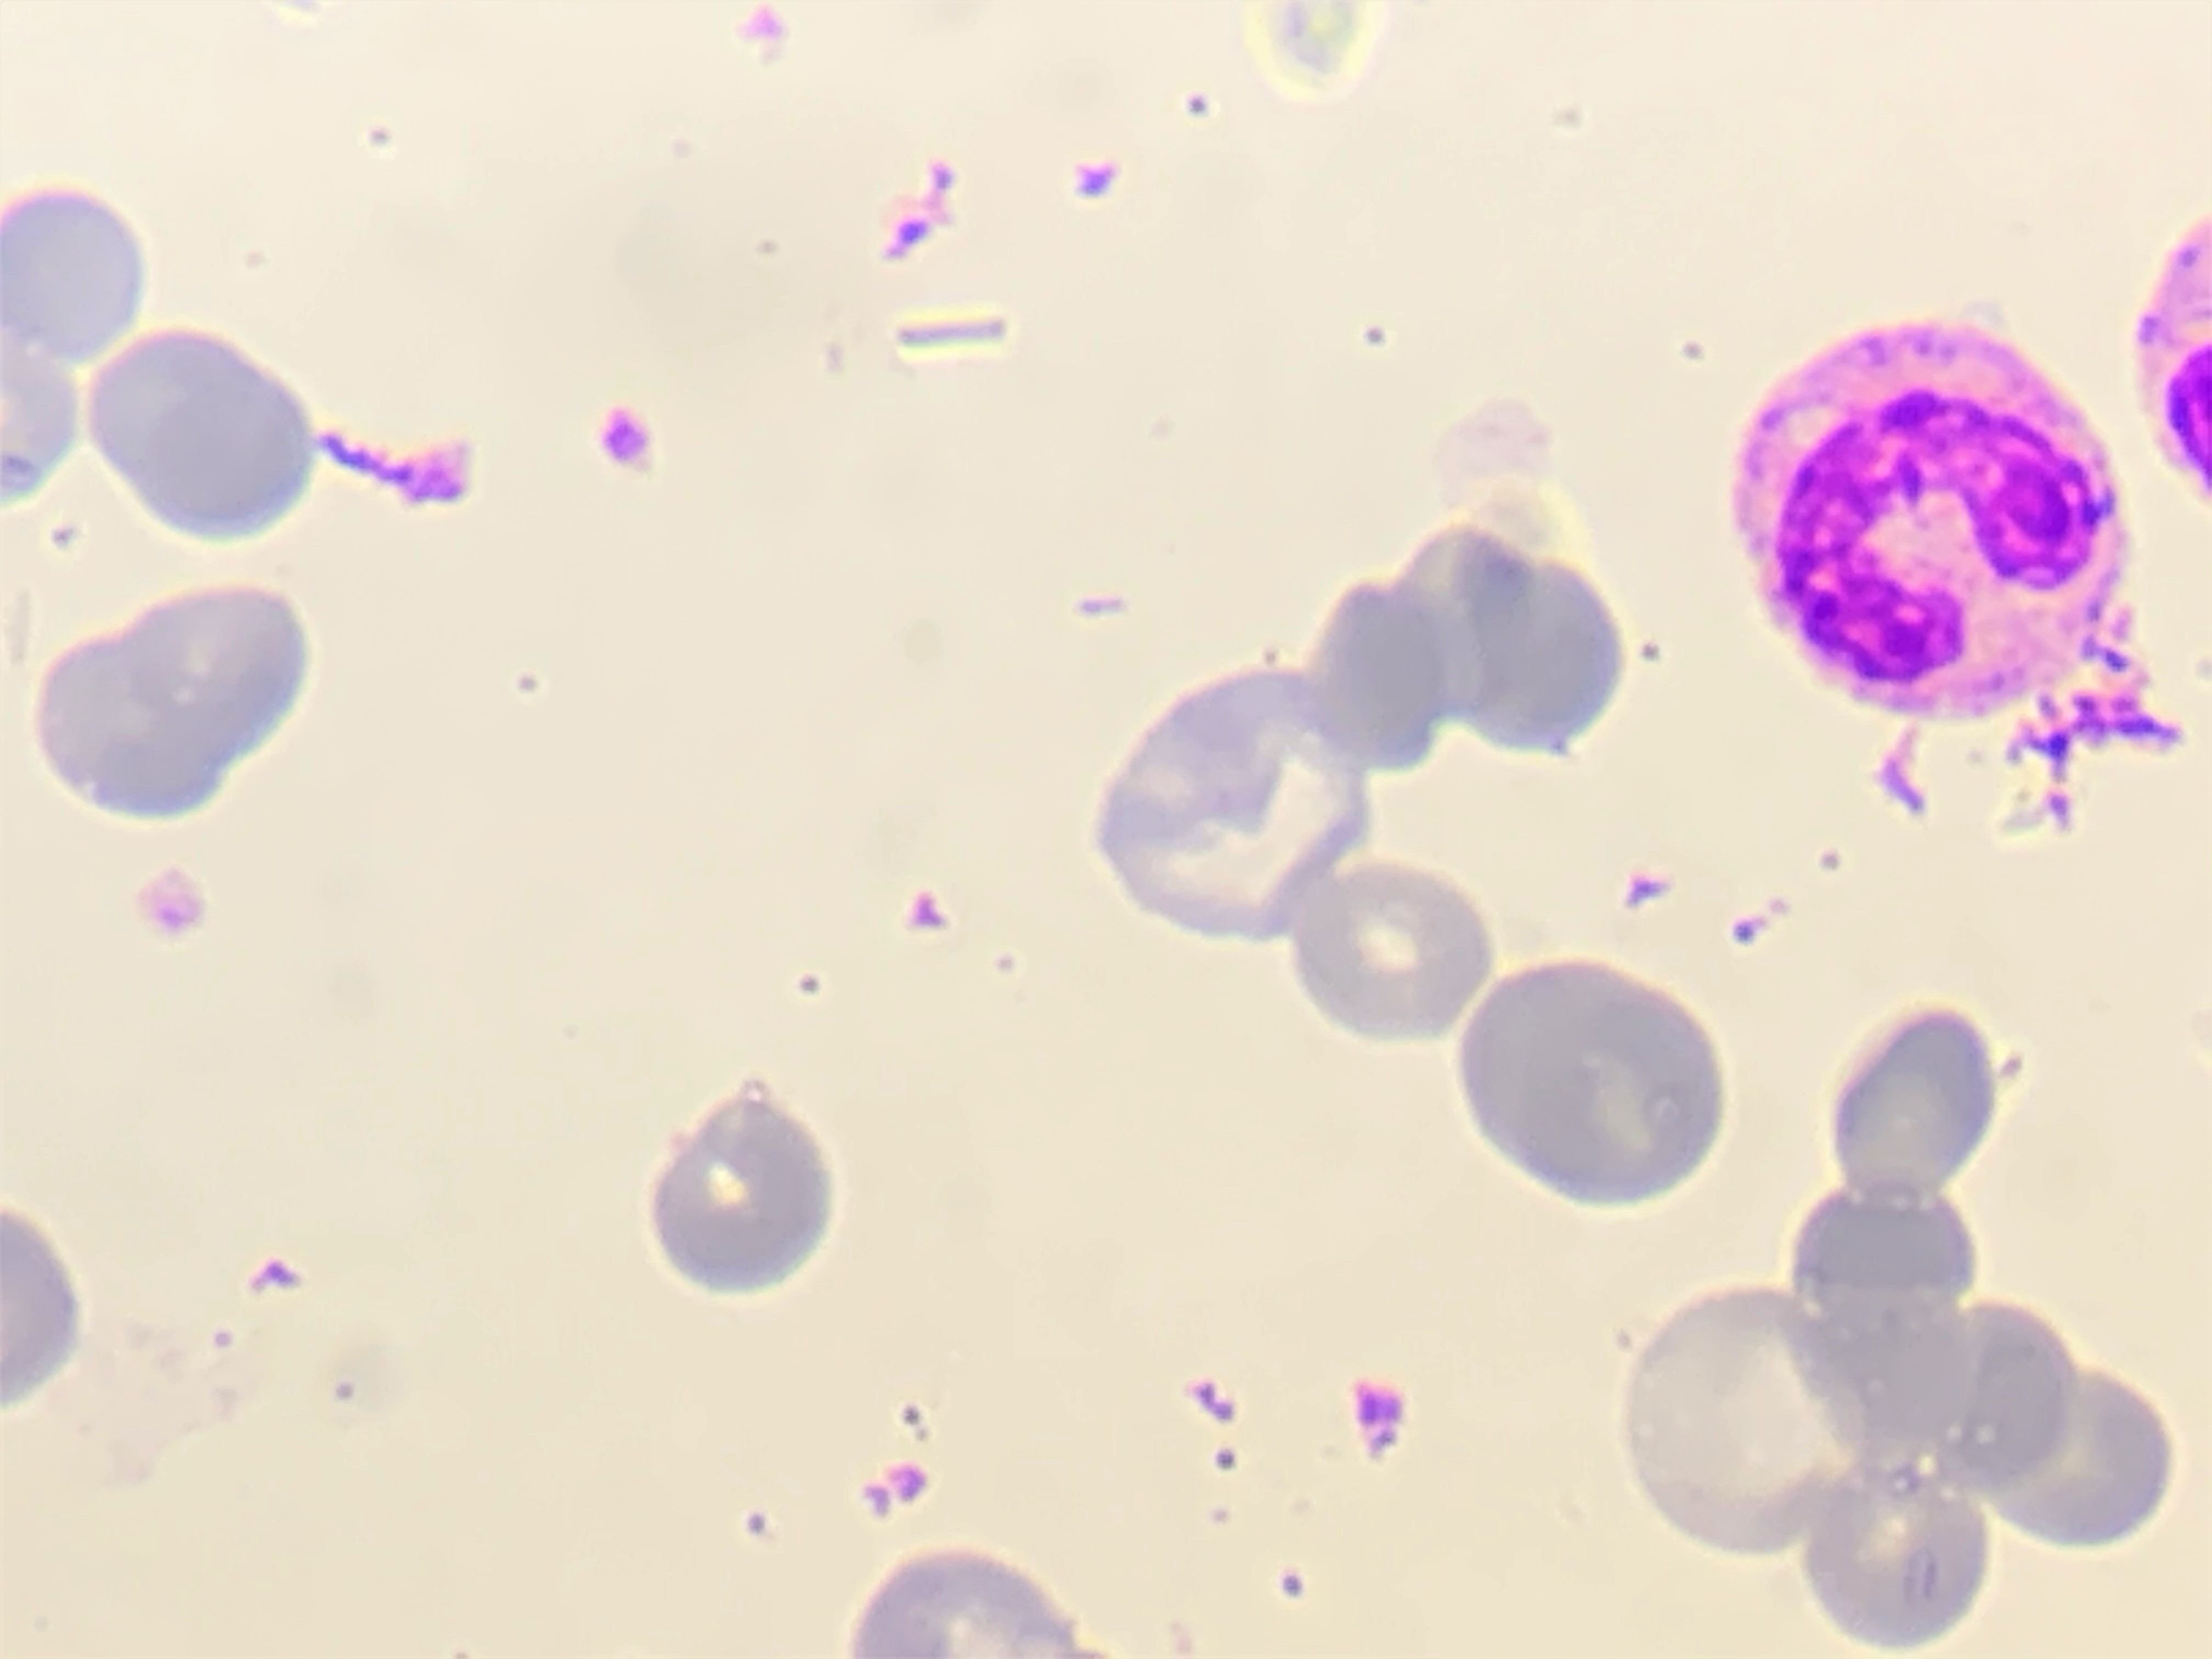
Cell type: BAND CELLS